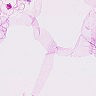
Metastatic tissue present: no